Field crop: maize
Growth stage: 2
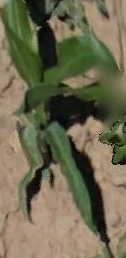
Species: maize